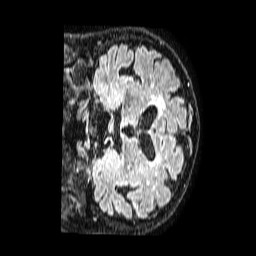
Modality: FLAIR
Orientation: coronal
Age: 76
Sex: male
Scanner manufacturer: philips
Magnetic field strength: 1.5 T
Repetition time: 4.8 s
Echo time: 0.3 s